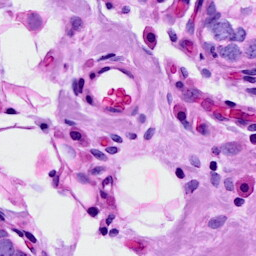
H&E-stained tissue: Breast